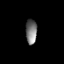
Tissue: prostate
Cell type: Endothelial cells
Senescence score: 0.6963
Nuclear area (px): 272
Mean DAPI intensity: 119.581